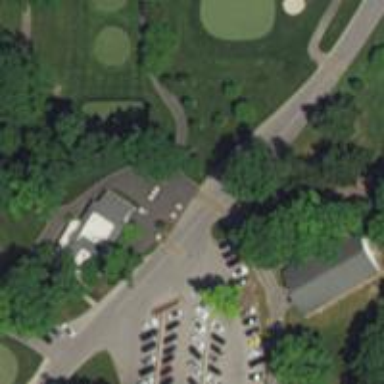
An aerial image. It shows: Path used for both walking and golf.